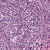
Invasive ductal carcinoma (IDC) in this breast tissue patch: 1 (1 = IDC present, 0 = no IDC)